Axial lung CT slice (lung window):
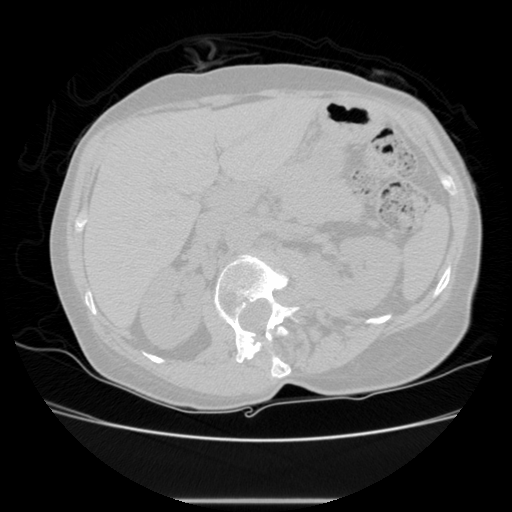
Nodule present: no